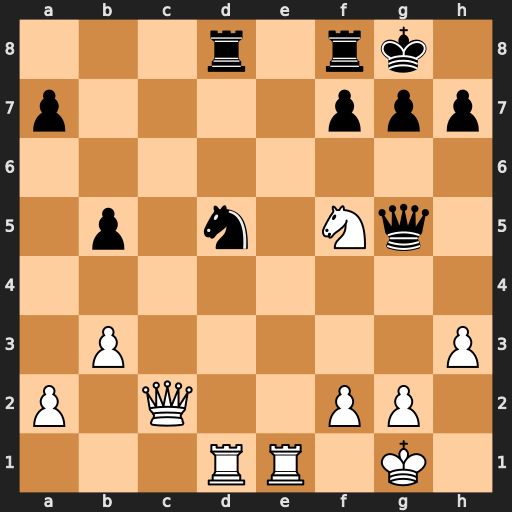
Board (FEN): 3r1rk1/p4ppp/8/1p1n1Nq1/8/1P5P/P1Q2PP1/3RR1K1
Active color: w
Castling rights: -
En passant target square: -
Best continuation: h4 Qf6 Rxd5 Rxd5 Ne7+ Kh8 Nxd5